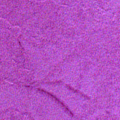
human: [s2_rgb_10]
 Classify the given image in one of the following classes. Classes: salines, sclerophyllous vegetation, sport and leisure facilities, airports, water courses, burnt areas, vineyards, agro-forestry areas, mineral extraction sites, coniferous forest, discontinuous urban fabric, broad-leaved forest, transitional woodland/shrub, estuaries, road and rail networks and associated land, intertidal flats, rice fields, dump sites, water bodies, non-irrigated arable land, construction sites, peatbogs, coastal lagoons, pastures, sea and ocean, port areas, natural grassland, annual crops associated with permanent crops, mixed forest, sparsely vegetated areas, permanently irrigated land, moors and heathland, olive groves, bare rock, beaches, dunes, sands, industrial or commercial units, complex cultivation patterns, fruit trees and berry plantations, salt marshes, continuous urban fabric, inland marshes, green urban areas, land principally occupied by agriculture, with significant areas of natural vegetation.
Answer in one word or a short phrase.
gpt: sea and ocean